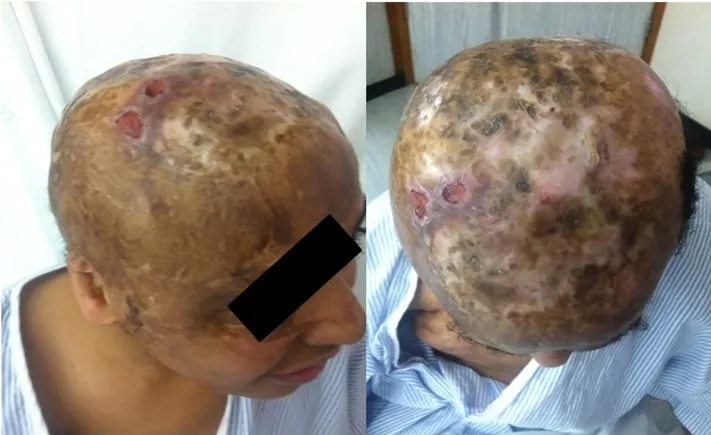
post-operative result.
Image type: medical_photograph (skin_photograph)